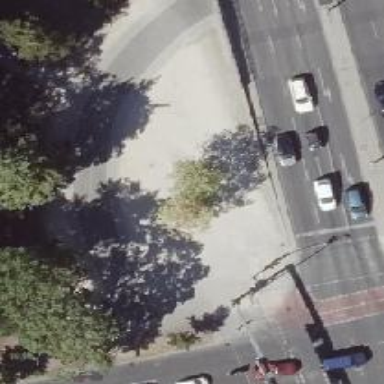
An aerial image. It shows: Sidewalk.